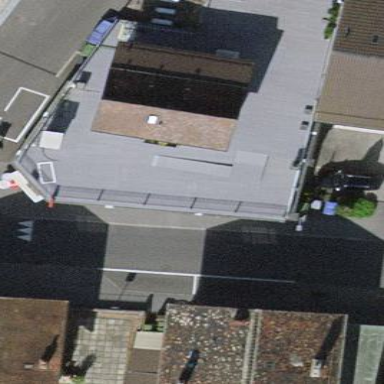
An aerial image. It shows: Building that houses restaurant.